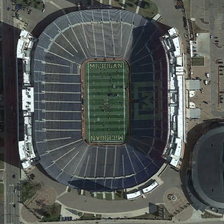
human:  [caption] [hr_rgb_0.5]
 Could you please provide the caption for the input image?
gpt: red and green football fields are in the middle of the stadium .

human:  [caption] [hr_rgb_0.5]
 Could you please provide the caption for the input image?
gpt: the bird's nest stadium is surrounded by vegetation regularly .

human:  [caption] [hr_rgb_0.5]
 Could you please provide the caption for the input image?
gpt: the bird's nest stadium is surrounded by vegetation regularly .

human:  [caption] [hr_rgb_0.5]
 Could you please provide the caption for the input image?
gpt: red and green football fields are in the middle of the stadium .

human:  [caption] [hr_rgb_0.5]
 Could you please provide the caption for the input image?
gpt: the bird's nest stadium is surrounded by vegetation regularly .